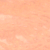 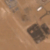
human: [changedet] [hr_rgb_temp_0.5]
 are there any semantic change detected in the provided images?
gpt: A park and some houses were realized in the desert.